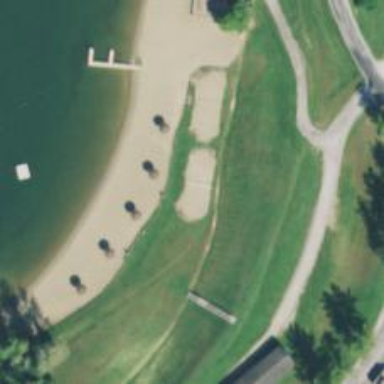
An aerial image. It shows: Beach volleyball pitch for leisure activities.